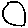
Label: circle